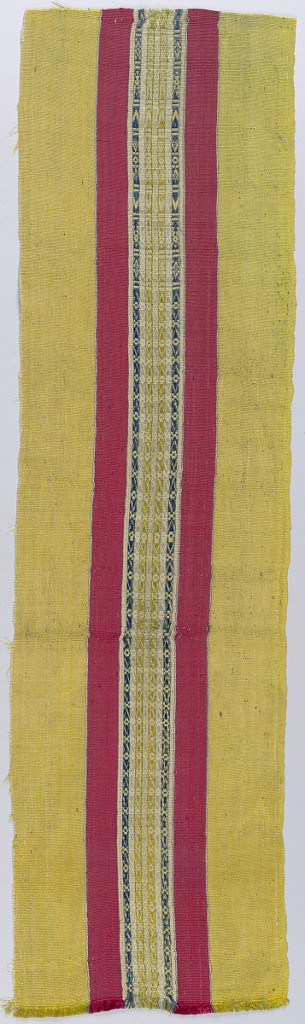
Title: Fragment
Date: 17th–18th century
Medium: silk, linen technique; plain weave with supplementary warp floats
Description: Vertical stripes with float patterning on the narrower stripes.
Selvage at one side.